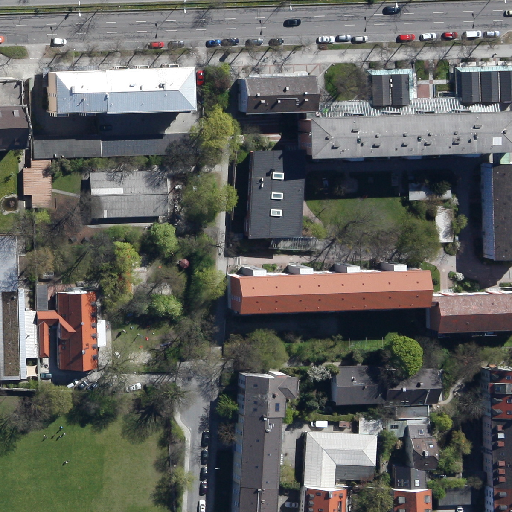
Referring expression: car in the parking area